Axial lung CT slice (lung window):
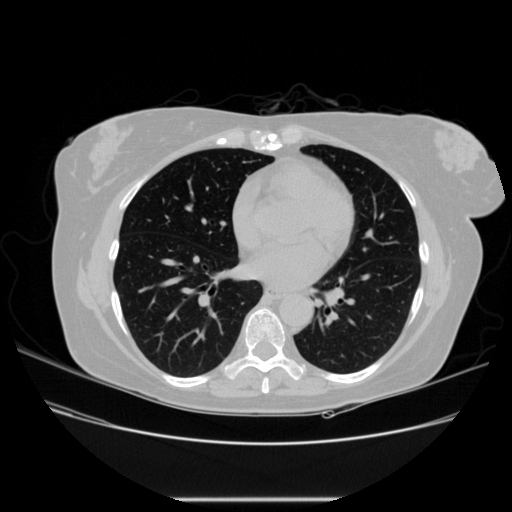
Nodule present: no